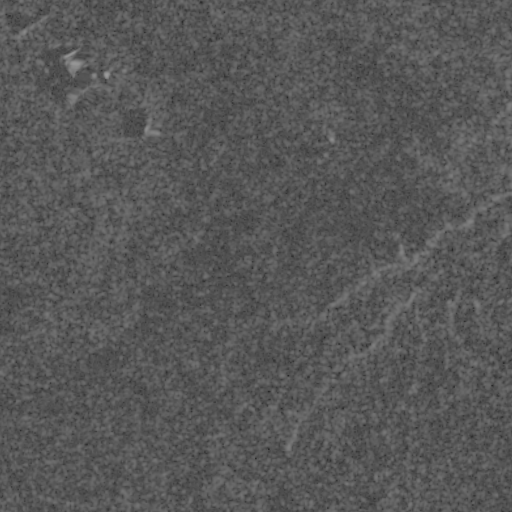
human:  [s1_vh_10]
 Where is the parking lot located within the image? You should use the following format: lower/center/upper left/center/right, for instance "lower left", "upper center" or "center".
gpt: The parking lot is located in the lower left of the image.
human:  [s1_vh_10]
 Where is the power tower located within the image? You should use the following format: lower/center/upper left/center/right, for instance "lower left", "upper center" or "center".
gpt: The power tower is located in the lower left of the image.
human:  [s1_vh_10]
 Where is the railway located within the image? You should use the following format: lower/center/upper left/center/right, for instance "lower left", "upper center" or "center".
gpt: The railway is located in the left of the image.
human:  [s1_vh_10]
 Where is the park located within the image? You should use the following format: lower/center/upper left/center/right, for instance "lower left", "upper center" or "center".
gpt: There is no park in the image.

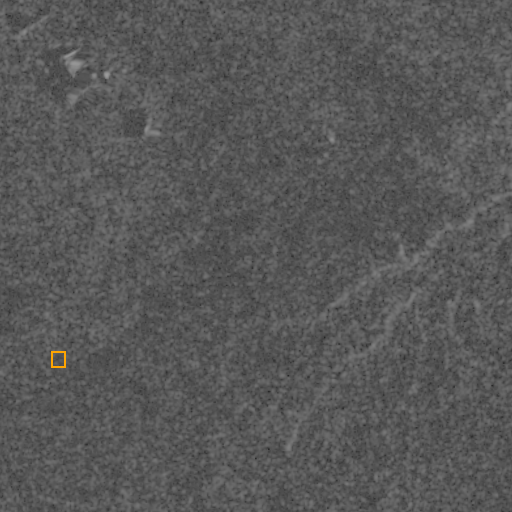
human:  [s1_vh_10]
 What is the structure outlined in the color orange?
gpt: The structure outlined in orange is a parking lot.
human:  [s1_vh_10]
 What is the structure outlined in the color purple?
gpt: There is no purple outline.